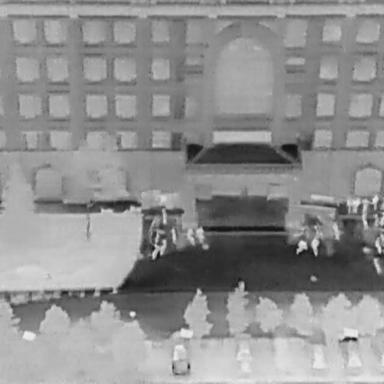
There are four Cars in the infrared image.